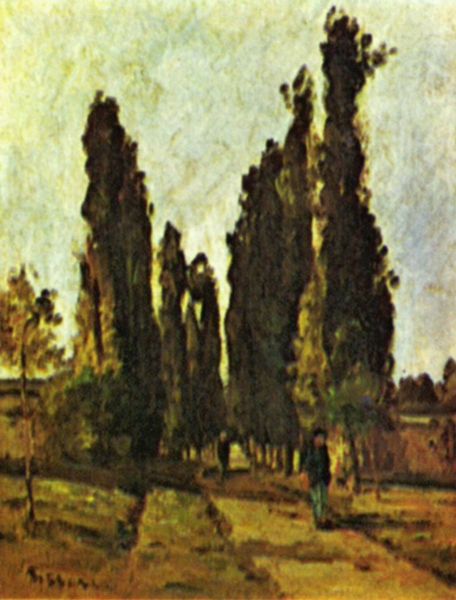
Titel: Der Weg
Künstler: Camille Pissarro
Standort: New York (New York)
Institution: Collection G. Pollock
Schlagwörter: baum, blau, blätter, dunkel, gemälde, himmel, laub, mann, schatten, wasser, weiß, wolken, aquarell, bäume, cezanne, fluss, gelb, grün, impressionismus, landschaft, ocker, see, bewegung, braun, frankreich, hell, hintergrund, hut, licht, strasse, türkis, zeichnung, gras, park, weg, wiese, wolke, beige, expressionismus, malerei, hose, jacke, wand, mensch, signatur, öl, birke, dämmerung, erde, feld, felder, gräser, horizont, natur, pappeln, pfad, sonne, wege, gold, mantel, blatt, pflanzen, wald, zypressen, schrift, sommer, ruhe, perspektive, pointilismus, acker, feldweg, furchen, spuren, abstrakt, mauer, allee, herbst, signiert, spazieren, van gogh, jeans, monet, manet, stimmung, allein, warten, abendrot, provence, spaziergang, stich, laubbaum, brauntöne, laubbäume, grünlich, ahorn, spaziergänger, herbstlich, fußweg, menchen, bum, fuhrt, alee, horizont#, heans